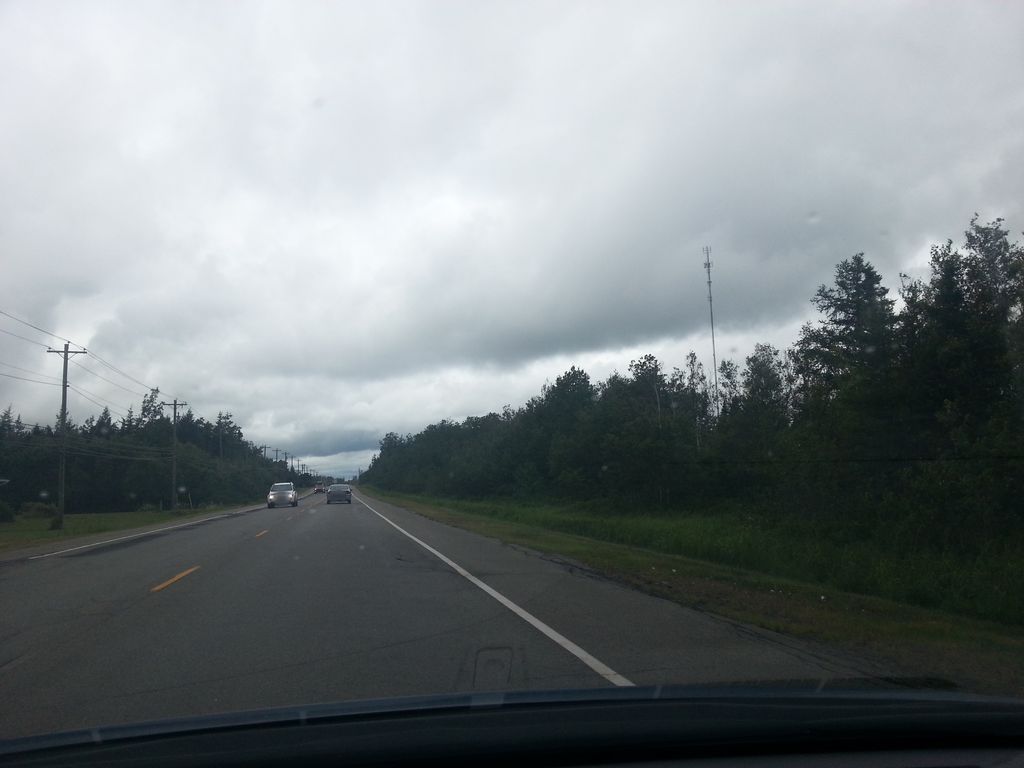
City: charlottetown